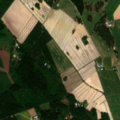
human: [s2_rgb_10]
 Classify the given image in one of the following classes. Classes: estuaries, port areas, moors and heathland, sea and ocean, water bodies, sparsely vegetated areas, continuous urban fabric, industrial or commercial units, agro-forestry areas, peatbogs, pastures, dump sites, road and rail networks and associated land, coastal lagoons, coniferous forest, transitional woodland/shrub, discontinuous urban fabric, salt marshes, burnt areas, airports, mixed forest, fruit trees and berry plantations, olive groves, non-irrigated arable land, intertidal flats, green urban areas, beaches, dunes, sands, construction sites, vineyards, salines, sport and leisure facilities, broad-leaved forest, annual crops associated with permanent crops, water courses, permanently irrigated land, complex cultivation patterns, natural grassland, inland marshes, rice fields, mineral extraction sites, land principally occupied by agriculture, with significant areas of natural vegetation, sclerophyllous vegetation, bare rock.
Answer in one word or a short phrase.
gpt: non-irrigated arable land, land principally occupied by agriculture, with significant areas of natural vegetation, broad-leaved forest, mixed forest